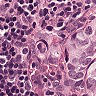
Metastatic tissue present: yes